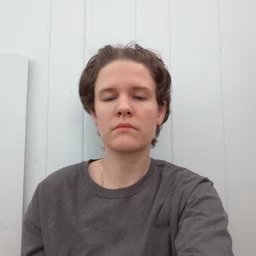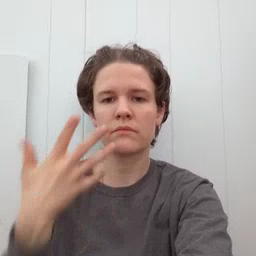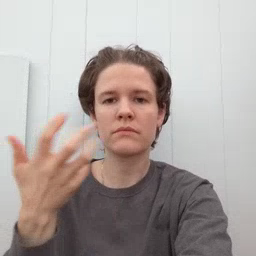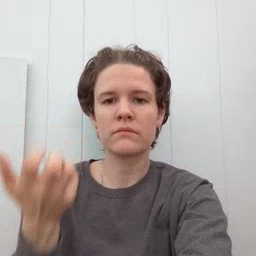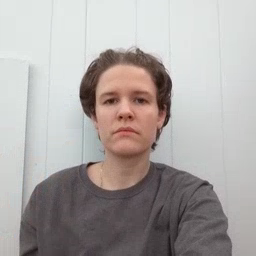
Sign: tiger